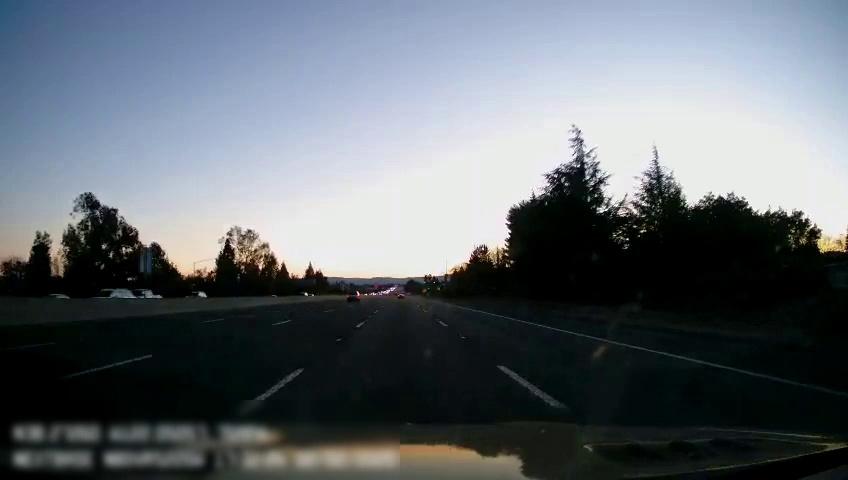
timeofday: Day
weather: Sunny
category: Drivable Space
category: Vehicles | SUV
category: Vehicles | Truck
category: Vehicles | SUV
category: Vehicles | Car
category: Vehicles | SUV
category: Vehicles | SUV
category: Lanes | Current Lane
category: Lanes | Alternate Lane
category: Lanes | Alternate Lane
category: Lanes | Current Lane
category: Lanes | Alternate Lane